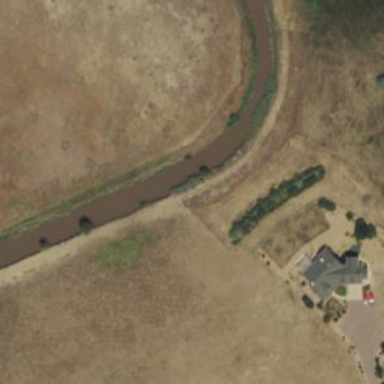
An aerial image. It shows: Canal used for irrigation.